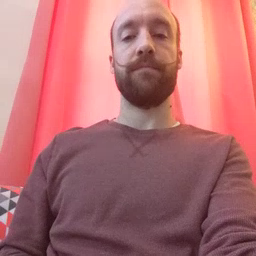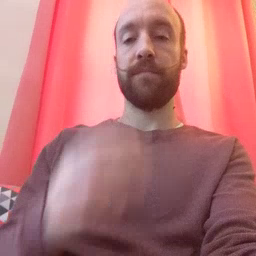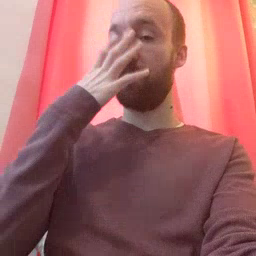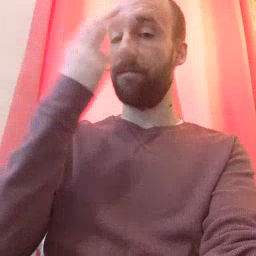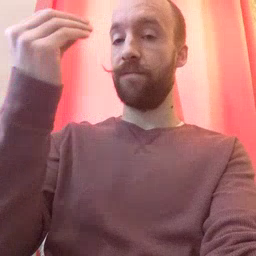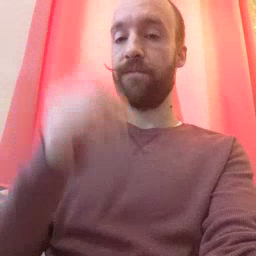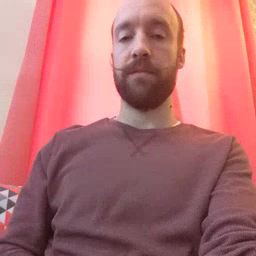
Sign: wolf